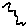
Label: zigzag